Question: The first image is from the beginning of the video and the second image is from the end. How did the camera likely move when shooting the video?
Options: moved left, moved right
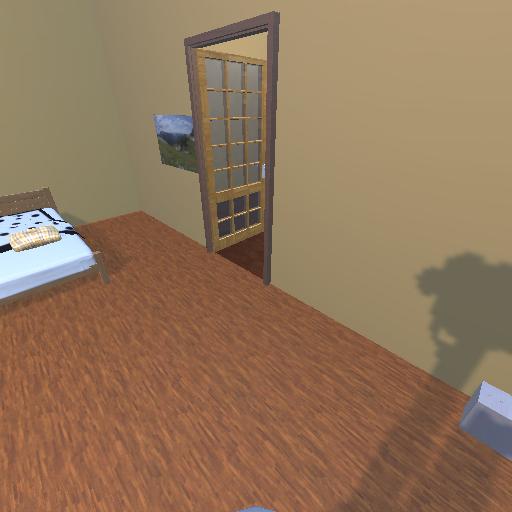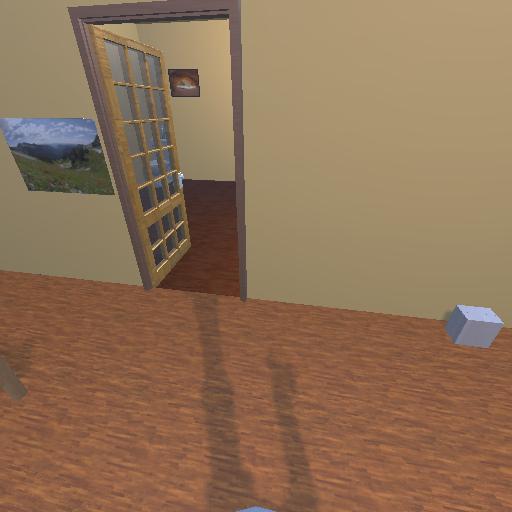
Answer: moved left